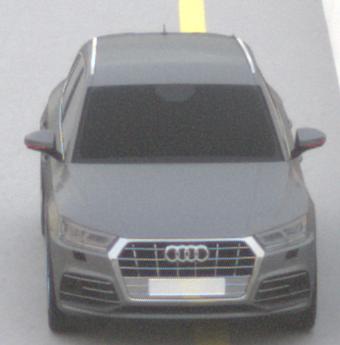
Make: Audi
Model: Q5 45 TFSI
Detailed model: Q5 (FY)
Model produced from: 2019/01
Model produced until: 2019/05
Doors: 5
Color: gray
Road condition: dry road
Daytime: sunrise or sunset
Contrast: low contrast